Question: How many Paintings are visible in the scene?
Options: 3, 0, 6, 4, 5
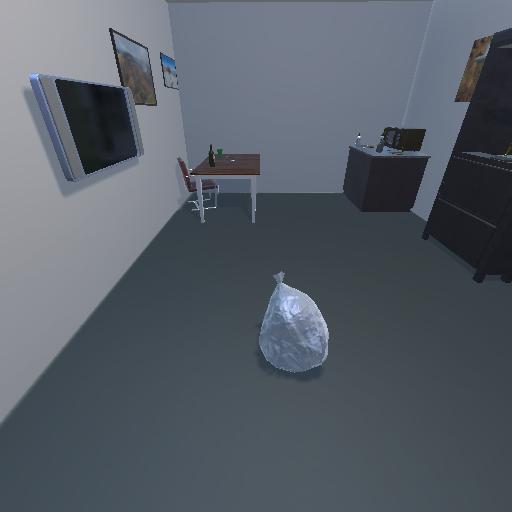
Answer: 3